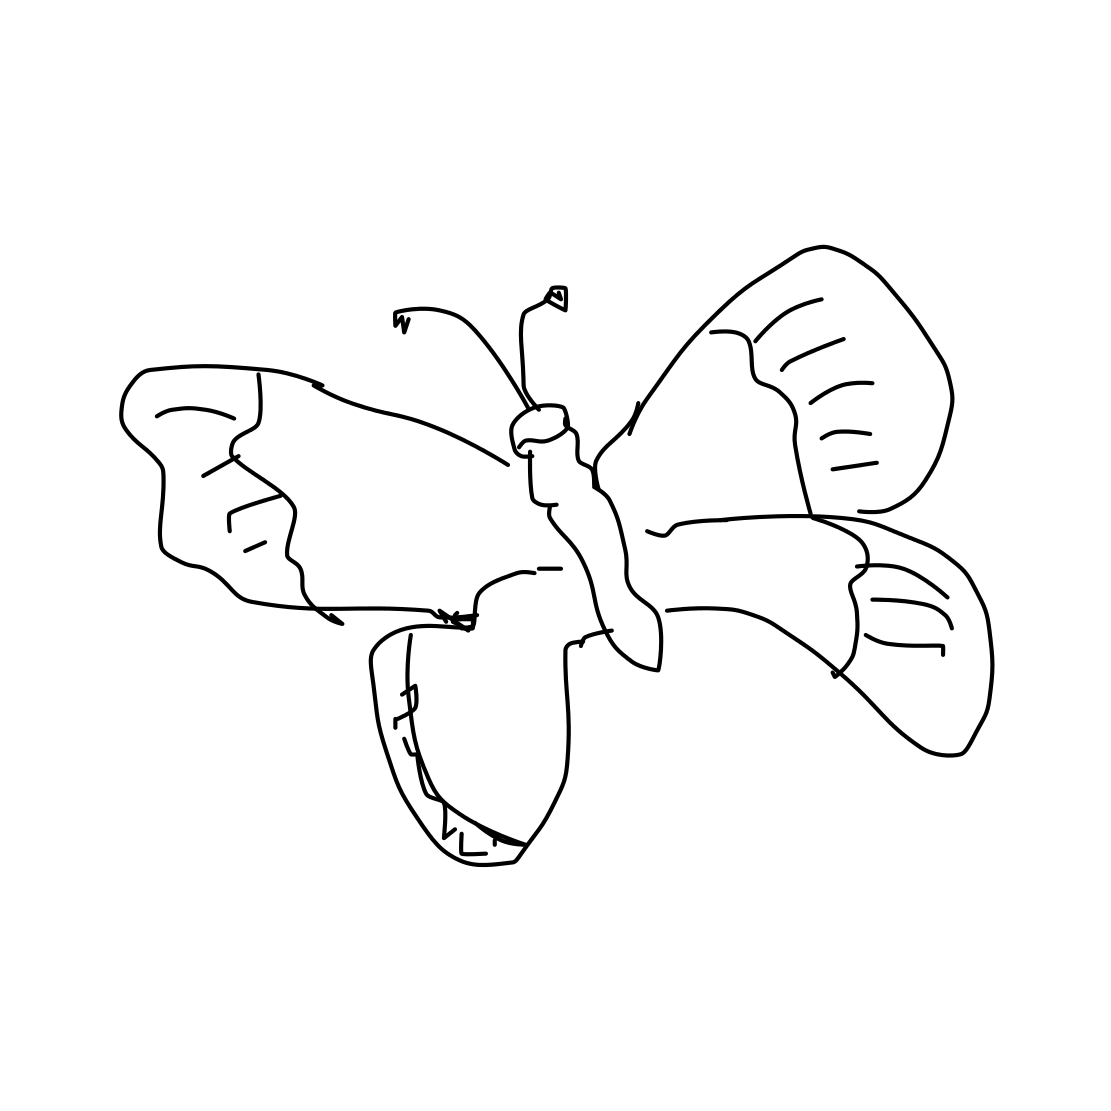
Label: butterfly